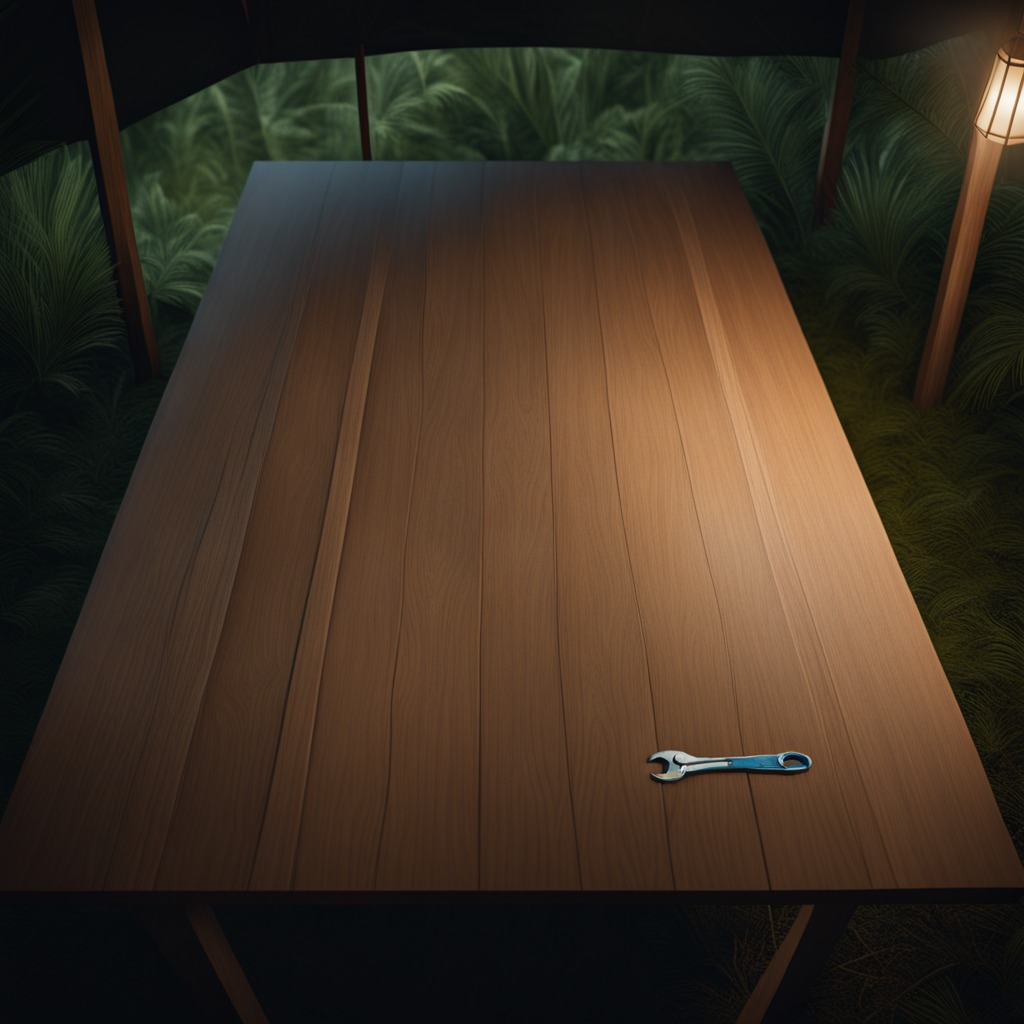
A wrench is lying on a wooden table inside a jungle field workshop tent at night.